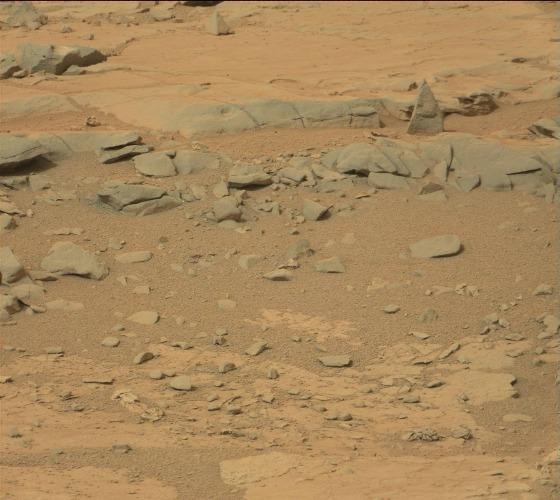
Terrain classes present: Bedrock, Gravel / Sand / Soil, Rock, Shadow